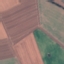
Label: AnnualCrop